Question: i'm making an android application, and i have a tabhost and two tabs in my xml. I have called them and they work just fine. But i want to get rid of the ugly grey/orange color on tabs. I have tried setting the bg using an image. I used this code:
'''
th.getTabWidget().setBackgroundResource(R.drawable.tab_normal);
'''
But it shows up like this:

How can i get it to replace the gray and orange color?
Thanks
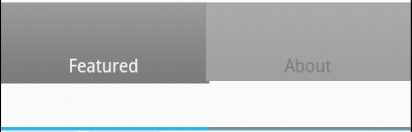
Answer: Steps to fully customize tabwidget:
1. Create custom layout for tabwidget: this layout similar to default one which consist of one Icon and one TextView. You can choose whatever layout you want. Notice that the parent layout has stateful background tabwidget_selector. This drawable is the key to replace default orange focus color. You can choose your own focus color. <?xml version="1.0" encoding="utf-8"?>
<LinearLayout xmlns:android="http://schemas.android.com/apk/res/android"
android:layout_width="match_parent"
android:layout_height="40dp"
android:background="@drawable/tabwidget_selector"
android:gravity="center"
android:orientation="vertical" >
<ImageView
android:id="@+id/tabIndicatorIcon"
android:layout_width="28dp"
android:layout_height="28dp"
android:layout_marginTop="2dp" />
<TextView
android:id="@+id/tabIndicatorText"
android:layout_width="wrap_content"
android:layout_height="wrap_content"
android:layout_marginBottom="2dp"
android:textColor="@color/white" />
2. Write function which return a view for tabwidget. Set text, icon drawable for your tabwidget private View getTabIndicatorView(Context context, String tag, int drawable) {
View view = LayoutInflater.from(context).inflate(
R.layout.tab_widget_custom, null);
TextView tv = (TextView) view.findViewById(R.id.tabIndicatorText);
tv.setText(tag);
ImageView tabIndicatorIcon = (ImageView) view
.findViewById(R.id.tabIndicatorIcon);
tabIndicatorIcon.setBackgroundResource(drawable);
return view;
}
3. Use this function in your activity:
> TabHost.TabSpec setIndicator(View view) Specify a view as the tab
indicator.
'''
Intent intent;
TabHost.TabSpec spec;
spec = tabHost.newTabSpec("Inbox").setIndicator(
getTabIndicatorView(MainTabActivity.this, "Hop thu",
R.drawable.tin_nhan_tab_selector));
intent = new Intent(this, xxxx.InboxActivity.class);
spec.setContent(intent);
tabHost.addTab(spec);
'''